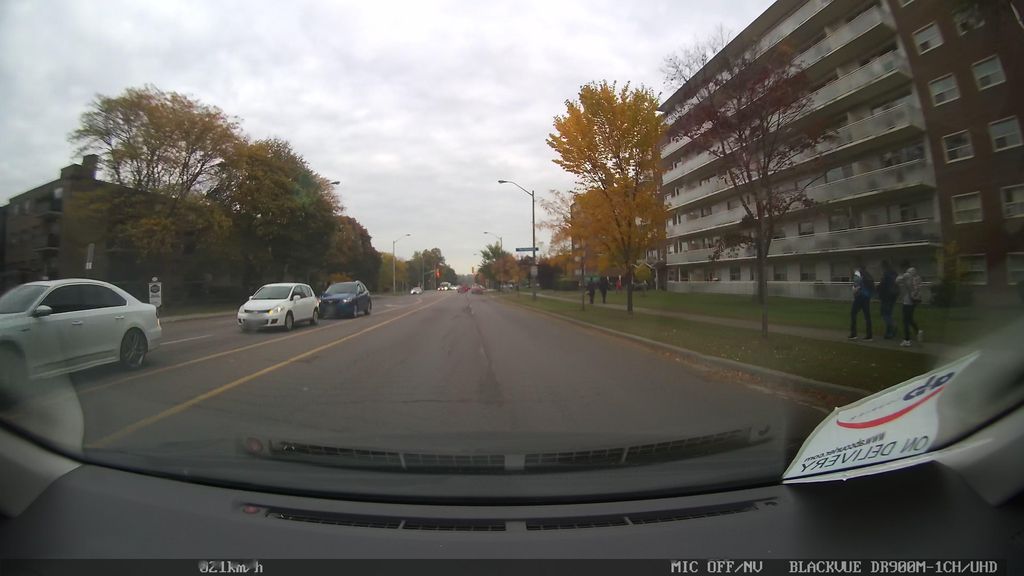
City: toronto